Question: ==> I am developing game like carom board Where i am facing few issue due to continuous collision detection.
1. As shown in the image due to collision detection striker hanging around with gray puck and game can not get continue after that and playing sound continuously over there
2. and i want play sound only first time when striker or puck hit each other or frame (wall ) but in my case if i put striker near wall sound is playing continuously

Thank you very much in advance
Help is greatly appreciated
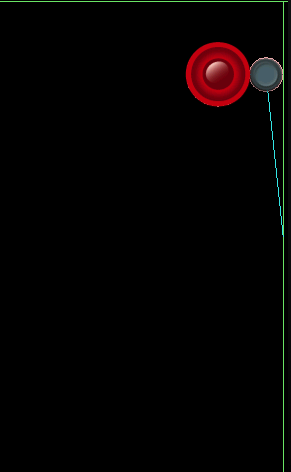
Answer: In my view best way would be to maintain some minimum distance between both the sprites after collision detection this should be done in update function. This will resolve your first problem. For second problem just check frame of both the sprites and try to decrease the frame size.